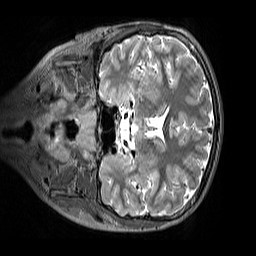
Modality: T2w
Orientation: coronal
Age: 9
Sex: male
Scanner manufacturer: siemens
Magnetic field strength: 3 T
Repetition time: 3.2 s
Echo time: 0.408 s